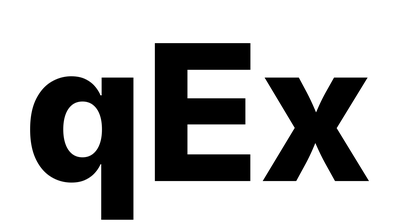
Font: Inter_ExtraBold